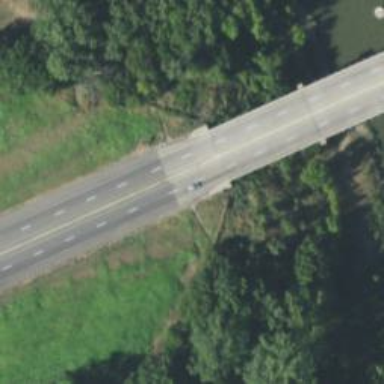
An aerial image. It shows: Beam-structured bridge on motorway.